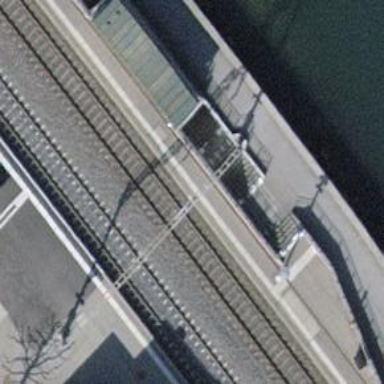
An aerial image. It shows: Stop position for public transport on the railway.